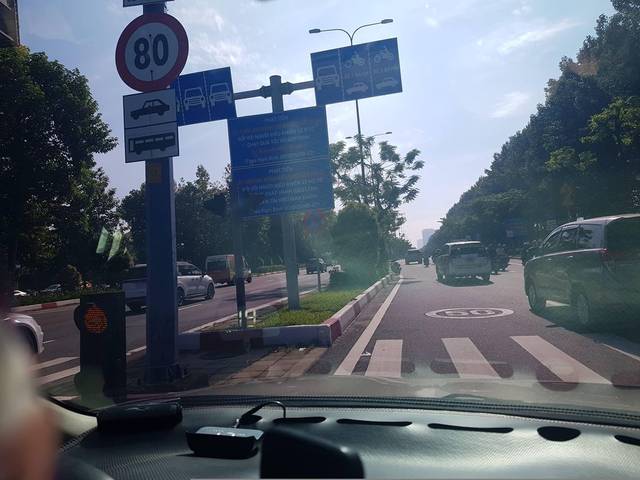
Region: Vietnam
Coordinates: 10.776, 106.728